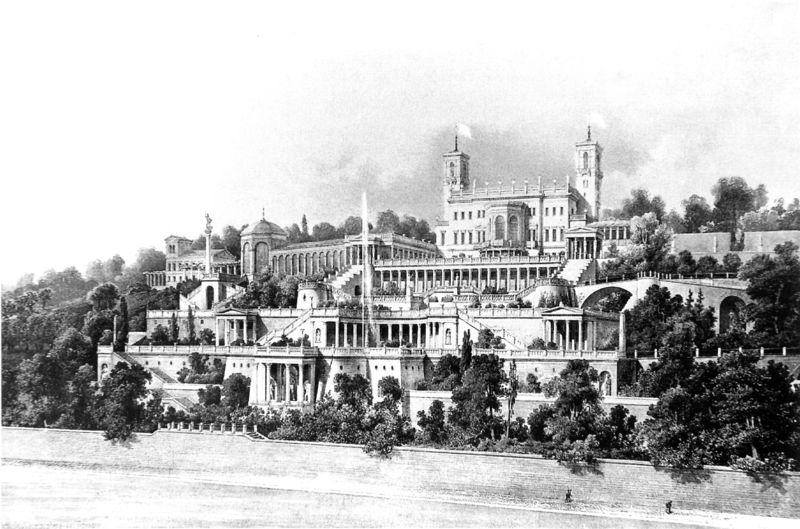
Titel: Schloß Albrechtsberg bei Dresden
Künstler: Adolf Lohse
Institution: (Seriendruck)
Schlagwörter: baum, berg, blau, himmel, wasser, weiß, wolken, bäume, fluss, grün, menschen, stadt, ufer, ausschnitt, fenster, grau, hell, schwarz, strasse, säule, säulen, terasse, zeichnung, anlage, gebäude, haus, park, schloss, weg, wiese, wolke, architektur, mensch, häuser, hügel, natur, strauch, brücke, busch, büsche, kanal, kirche, sonne, sträucher, klassizismus, pflanzen, kontrast, renaissance, wald, anhöhe, brunnen, turm, garten, springbrunnen, terrasse, ansicht, fahnen, fassade, fahne, flagge, abhang, hang, giebel, mauer, graphik, vegetation, farblos, kuppel, treppe, treppen, stufe, stufen, foto, fotografie, stadtansicht, kolonnade, loggia, antike, burg, türme, palast, festung, druck, lithographie, schwarz-weiß, stich, gross, entwurf, sonnig, kohlezeichnung, arkaden, rom, villa, hanglage, mauern, gestaffelt, portikus, griechisch, vision, historismus, stadtmauer, etagen, fernblick, fontäne, tempel, heiligtum, pavillon, flaggen, rampen, fotographie, terrassen, fantasie, bau, kaskaden, brücken, säulengang, bauwerk, tympanon, schlossanlage, säulenordnung, kolonnaden, gartenanlage, kolonaden, portiken, riesig, utopie, bepflanzt, arkadengänge, potsdam, lustgarten, arakden, baäme, festun, gestuft, gestufte architektur, kult, kultanlage, prunkarchitektur, repräsenation, schlossansicht, stufenanlage, stufig, säulengänge, tempelanlagen, terassen, terassenform, terrssen, treppenartig, zeichniung, himeml, sancoussi